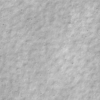
Label: not_dusty